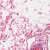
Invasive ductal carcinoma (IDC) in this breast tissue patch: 0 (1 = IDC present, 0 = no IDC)